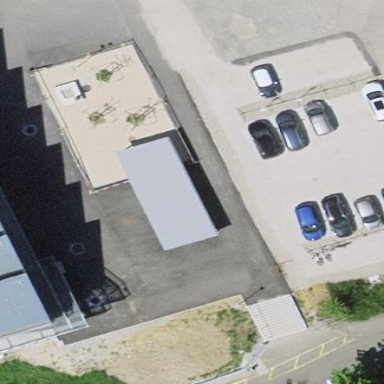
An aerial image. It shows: Shelter within building.